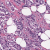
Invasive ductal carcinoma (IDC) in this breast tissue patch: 1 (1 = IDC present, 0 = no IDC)